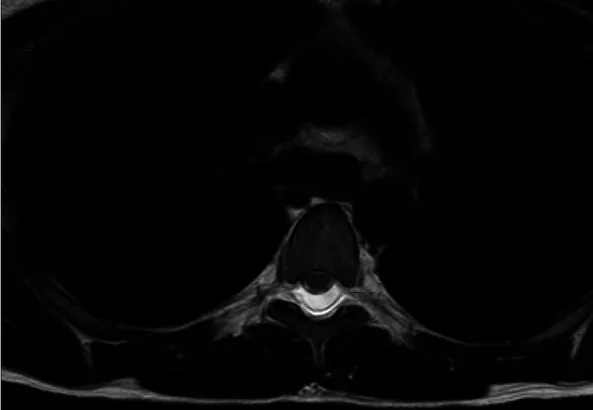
MRI (T2-weighted), TH5/TH6, horisontal: CSF surrounding nerve roots and dislocating the dural sac.
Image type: radiology (mri)